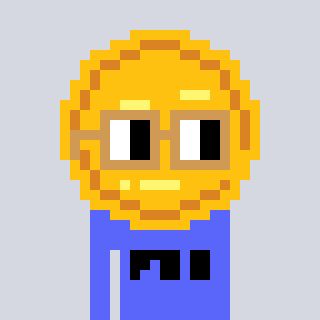
a pixel art character with square brown glasses, a medal-shaped head and a purple-colored body on a cool background